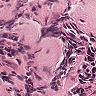
Metastatic tissue present: no